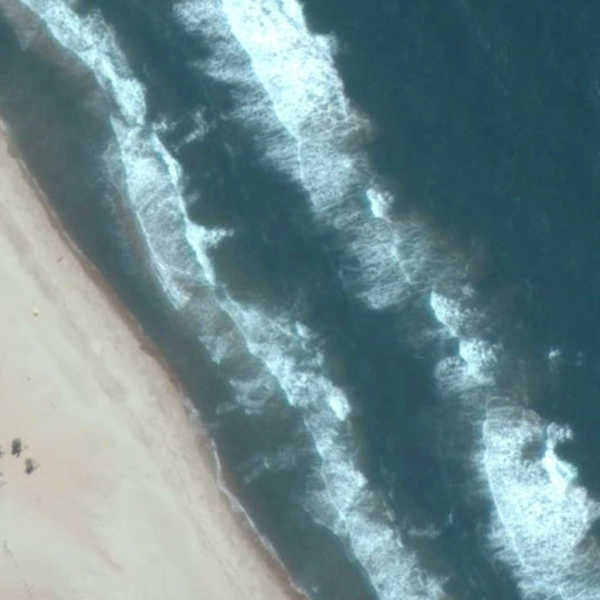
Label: Beach